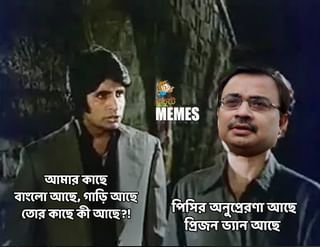
Text: আমার কাছে বাংলো আছে গাড়ি আছে তোর কাছে কী আছে? পিসির অনুপ্রেরণা আছে প্রিজন ভ্যান আছে
Label: Hate
Hate category: Political
Targeted group: Organization